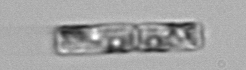
Label: Guinardia_delicatula